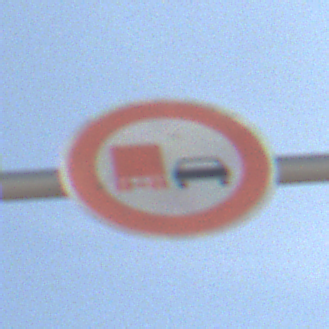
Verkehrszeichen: UeberholverbotKraftfahrzeuge
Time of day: Midday
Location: Outdoor (Nature)
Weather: PartlyCloudy
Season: NotSpecified
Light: Natural